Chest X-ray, PA view. Patient: 39 years old, sex F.
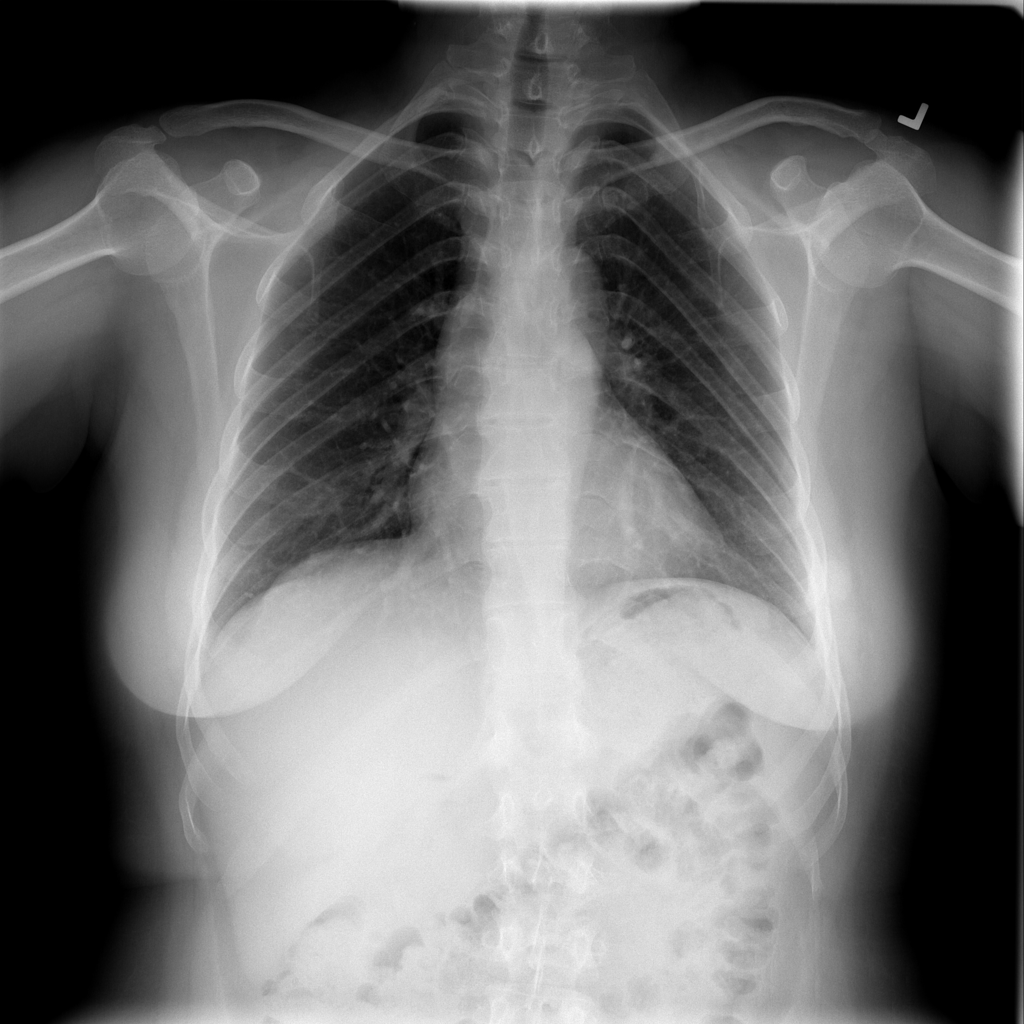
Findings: No Finding